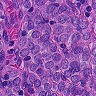
Metastatic tissue present: yes